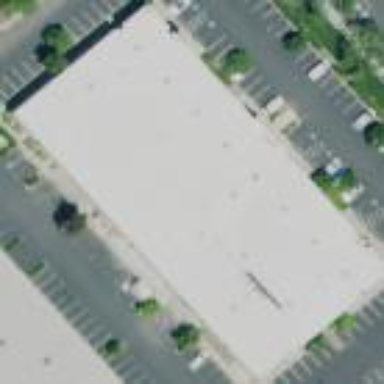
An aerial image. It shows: Building that serves as garden center.